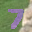
Label: 7